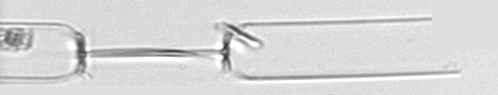
Label: Ditylum_brightwellii